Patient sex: M
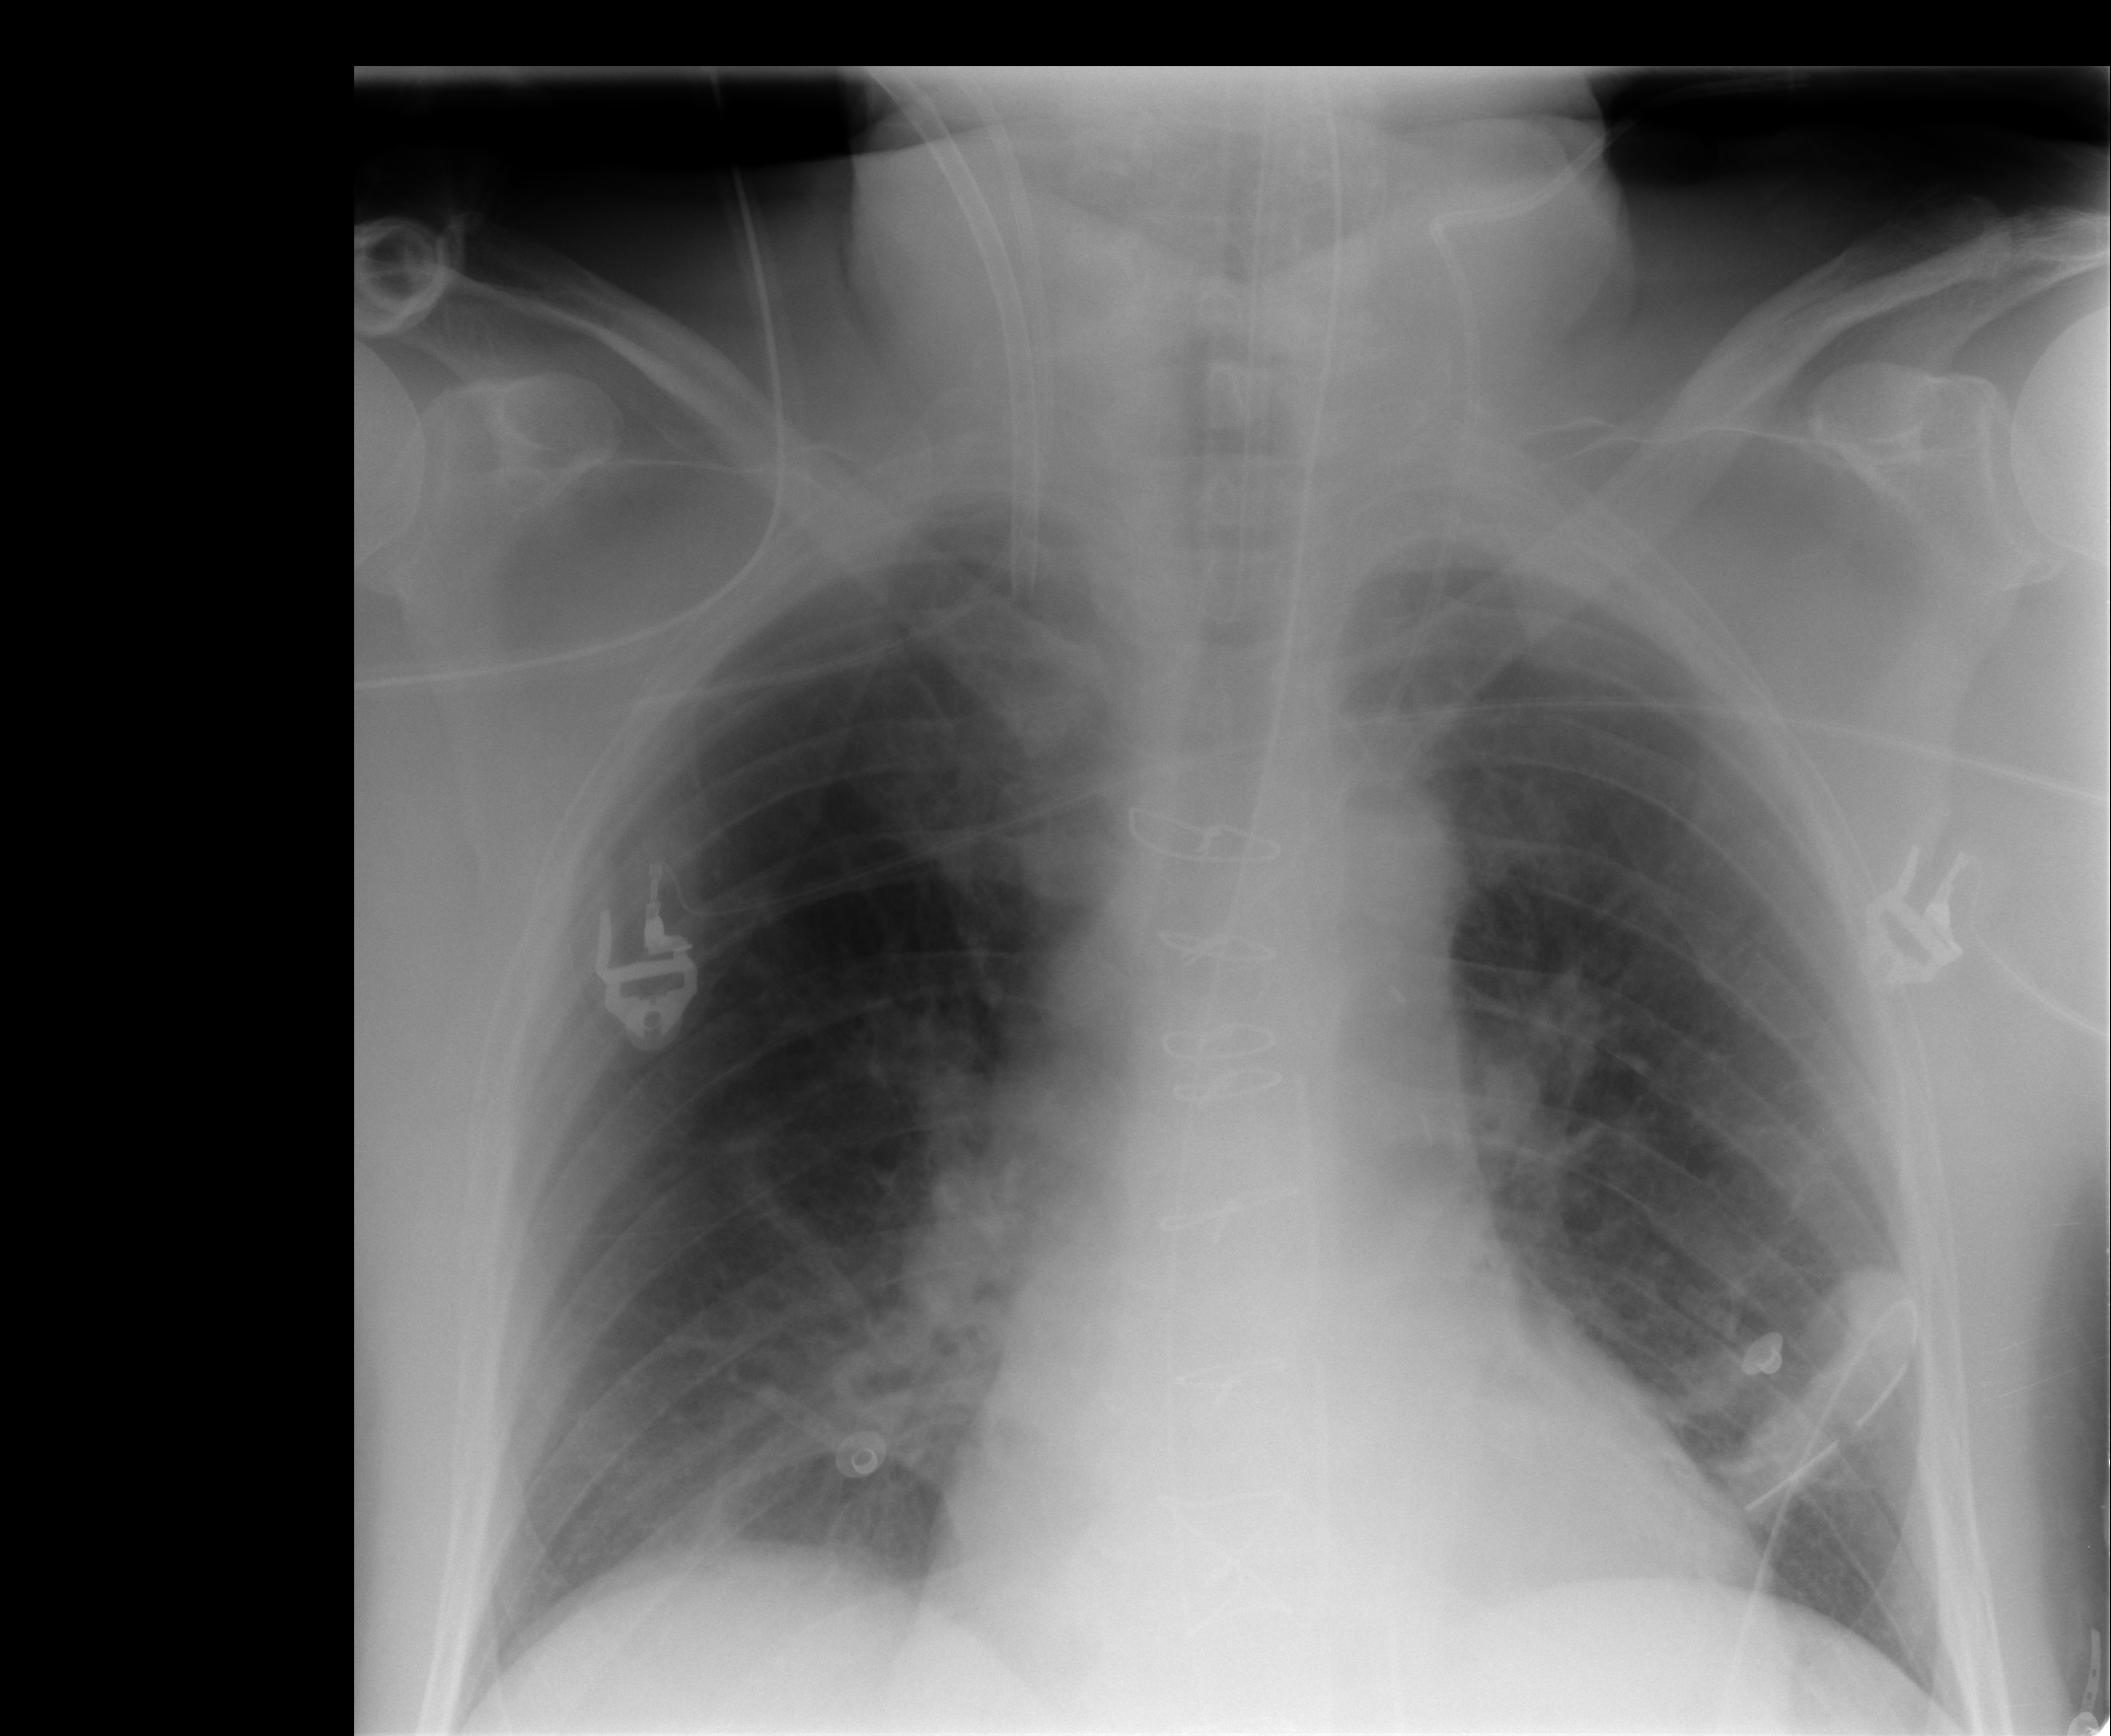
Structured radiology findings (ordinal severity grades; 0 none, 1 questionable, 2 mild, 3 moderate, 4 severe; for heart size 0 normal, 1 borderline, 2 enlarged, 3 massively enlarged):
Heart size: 0
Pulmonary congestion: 1
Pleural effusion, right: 1
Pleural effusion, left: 0
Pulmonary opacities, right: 1
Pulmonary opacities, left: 0
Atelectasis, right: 2
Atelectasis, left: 1